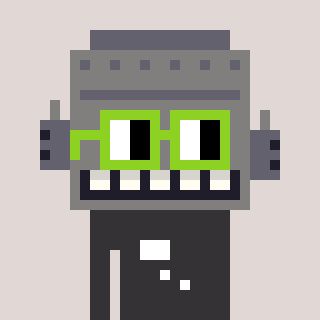
a pixel art character with square light green glasses, a robot-shaped head and a grayscale-colored body on a warm background